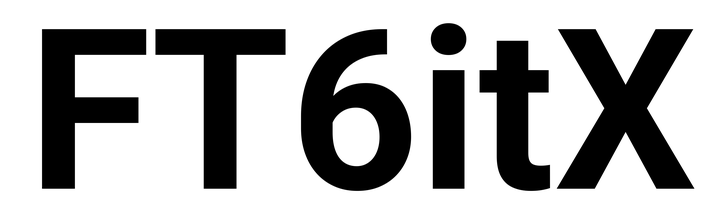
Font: Roboto_Bold